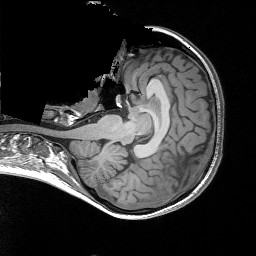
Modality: T1w
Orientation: axial